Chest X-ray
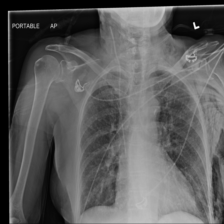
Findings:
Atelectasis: negative
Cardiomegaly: negative
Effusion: negative
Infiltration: negative
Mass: negative
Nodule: negative
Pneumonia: negative
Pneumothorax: negative
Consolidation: negative
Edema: negative
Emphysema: positive
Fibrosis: negative
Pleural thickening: negative
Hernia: negative